Field crop: maize
Growth stage: 1
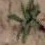
Species: atriplex